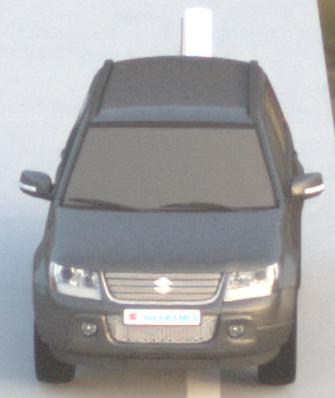
Make: Suzuki
Model: Grand Vitara
Detailed model: Gen. 1 JT
Model produced from: 2009
Model produced until: 2012
Doors: 5
Color: gray
Road condition: dry road
Daytime: sunrise or sunset
Contrast: low contrast